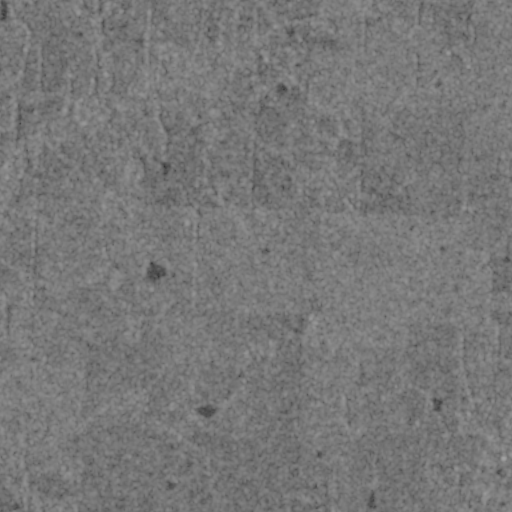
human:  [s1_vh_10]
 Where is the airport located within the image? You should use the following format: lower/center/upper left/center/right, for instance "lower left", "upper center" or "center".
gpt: The airport is located in the upper left of the image.
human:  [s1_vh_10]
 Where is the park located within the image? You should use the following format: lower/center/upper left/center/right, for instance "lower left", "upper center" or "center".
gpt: There is no park in the image.

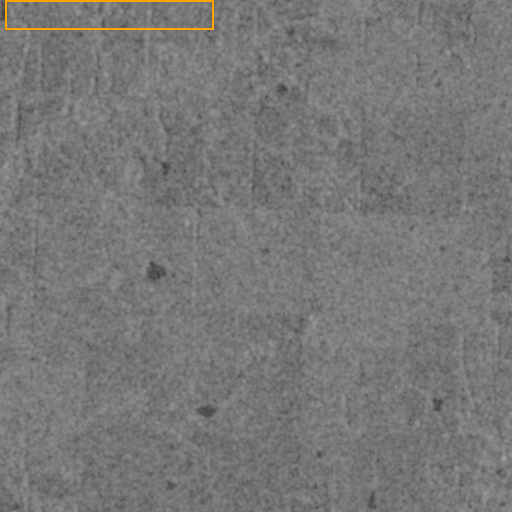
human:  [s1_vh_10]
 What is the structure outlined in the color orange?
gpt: The structure outlined in orange is an airport.
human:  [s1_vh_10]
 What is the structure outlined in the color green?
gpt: There is no green outline.